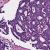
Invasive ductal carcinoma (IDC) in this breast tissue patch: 1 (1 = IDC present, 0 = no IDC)